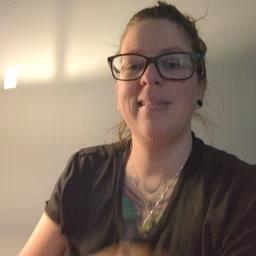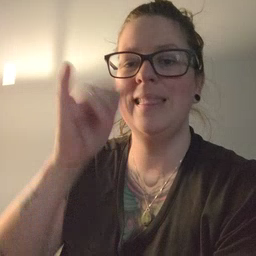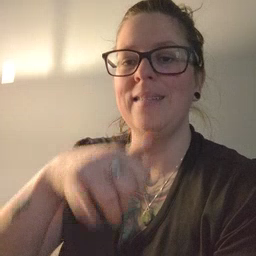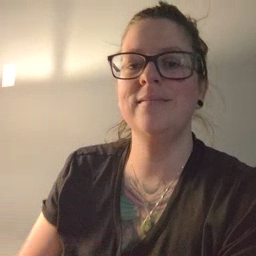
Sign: that